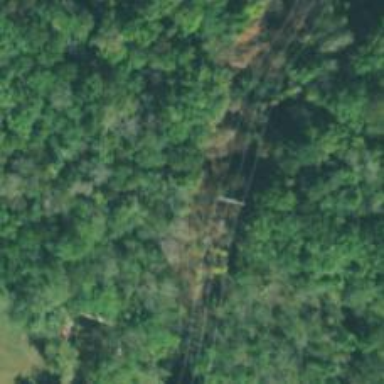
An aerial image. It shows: H-frame designed tower for power lines.